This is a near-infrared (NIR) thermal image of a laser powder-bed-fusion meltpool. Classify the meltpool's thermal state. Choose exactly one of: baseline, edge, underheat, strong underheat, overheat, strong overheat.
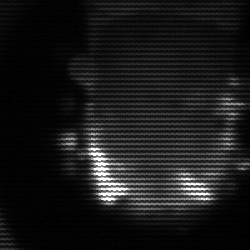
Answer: baseline